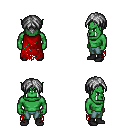
a pixel art fantasy rpg character, male body template, orc, green skin, red tattered cape, teal pants, gray parted hairstyle, black shoes, four views (front, back, left, right), 2x2 character sprite sheet, small pixel art, hard edges, no anti-aliasing